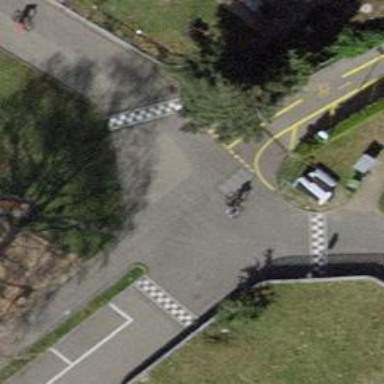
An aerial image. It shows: Traffic calming table.